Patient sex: M
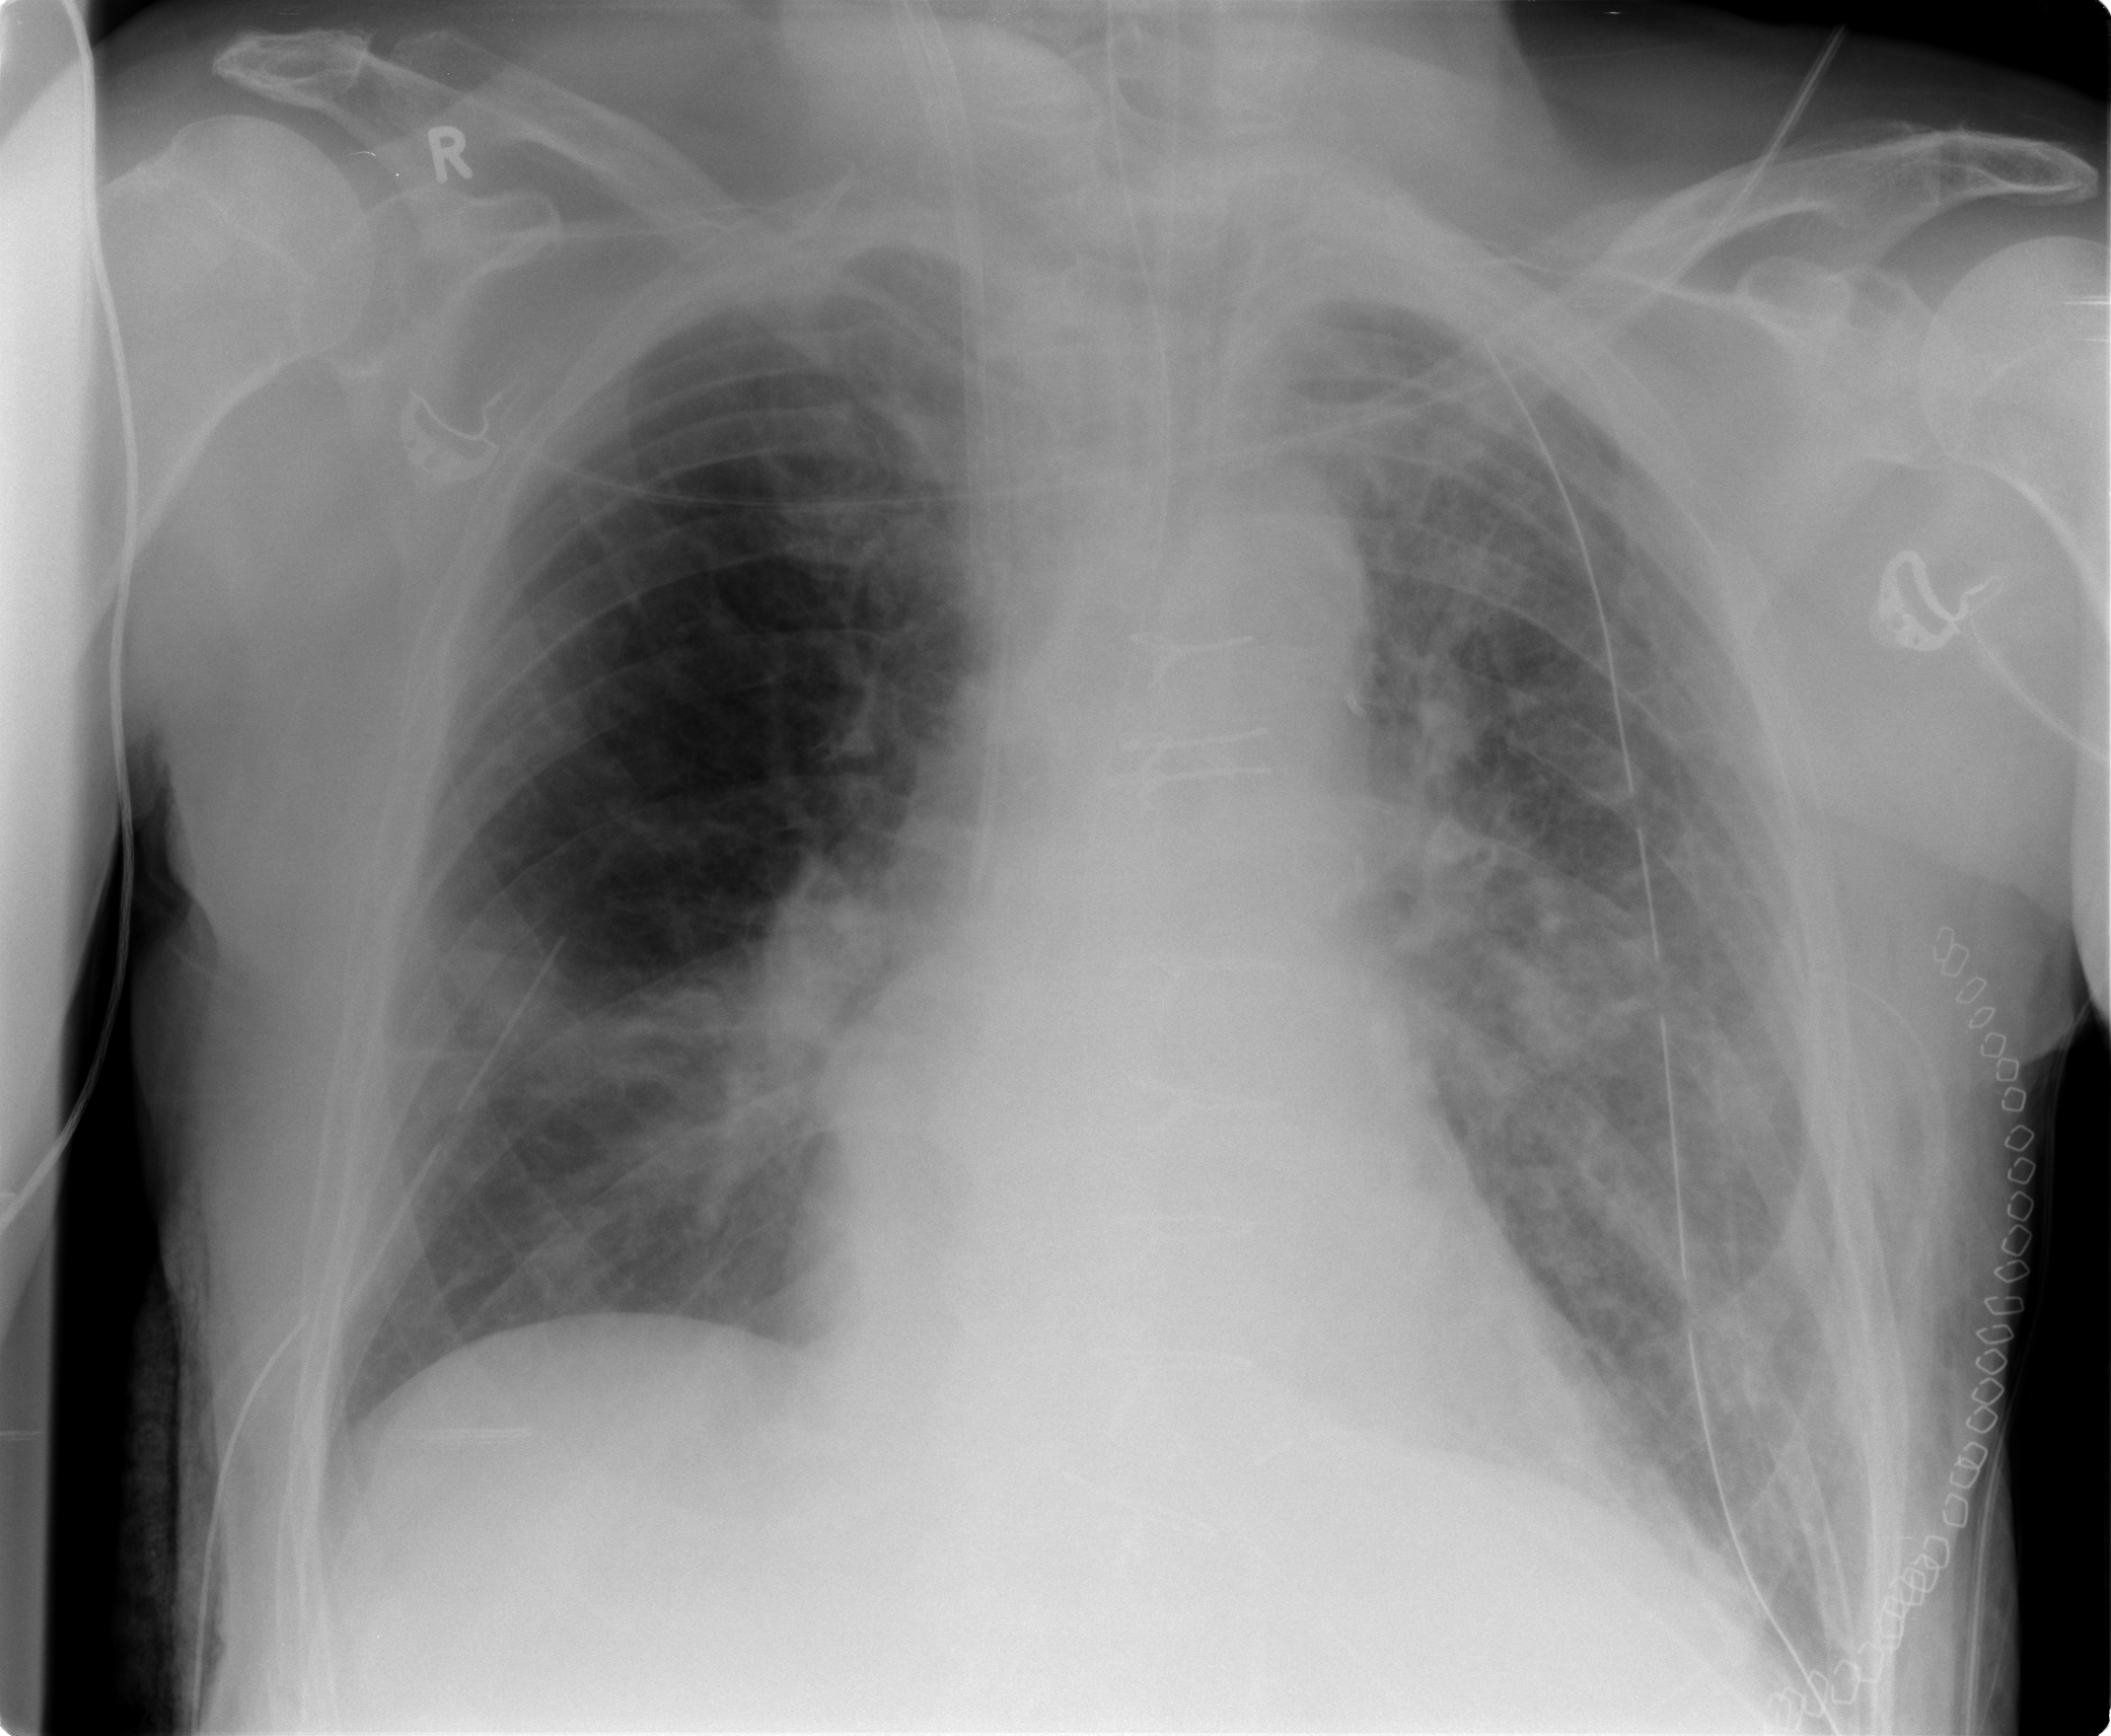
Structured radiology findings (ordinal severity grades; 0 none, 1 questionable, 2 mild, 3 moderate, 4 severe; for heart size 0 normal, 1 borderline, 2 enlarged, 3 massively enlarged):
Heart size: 0
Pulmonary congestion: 0
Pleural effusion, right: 0
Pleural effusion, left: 2
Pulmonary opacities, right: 2
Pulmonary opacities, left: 2
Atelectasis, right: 2
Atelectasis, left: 3